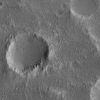
Atmospheric dust classification: not_dusty